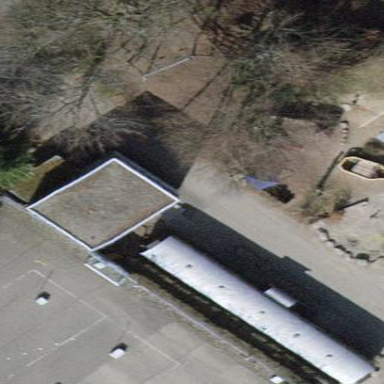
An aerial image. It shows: School building.